Question: I am trying to create a custom iOS 7 Transition. At present I have a simple circle view like this:

I have a gesture recogniser on the custom view. When clicked the custom transition delegate is called
'''
'-[CCZTTransitionDelegate animationControllerForPresentedController:presentingController:sourceController:]'
'''
Which in turn calls the two methods on the transition animating class:
'''
-[CCZTAnimatedTransitioning transitionDuration:]
-[CCZTAnimatedTransitioning animateTransition:]
'''
At present I have just made the second controller zoom in and that is all working fine...
What I would like to do when the circle is tapped is
1. have the circle increase in size until the screen is completed covered with its color.
2. Fade the second controller in
What is the best way to complete step 1? Can this be completed in the transition delegate/transition animating methods?
In this method '- (void)animateTransition:(id<UIViewControllerContextTransitioning>)transitionContext' it looks like I have access to the view controllers but not the subview. Should the animation be done before somehow if so how?
Note: In time there will eventually be a group of the circles not just one.
EDIT:
It is also important to note that I am actually trying to zoom in from the center of the circle. So if the circle is positioned elsewhere (i.e. when there are more) the circle should zoom in/increase in size from its own center point.
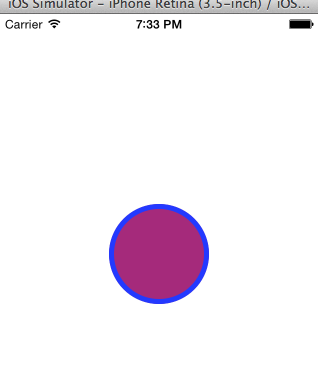
Answer: Try using a CGAffineTransformScale animation on the circle view and expand it to fill the entire view. Once that is done scaling up (either through the UIView animation completion block or by using UIViewKeyFrameAnimation), present your next view controller behind the filled in view. Once presented, fade out the view to reveal the newly presented view controller by alpha-ing down the view in an animation block.